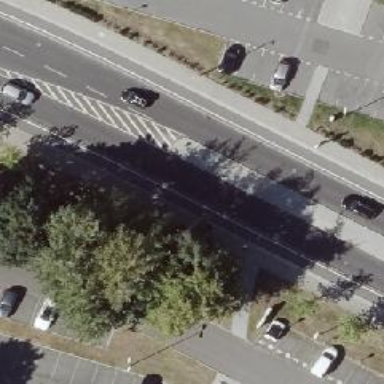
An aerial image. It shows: Public transport stop position.